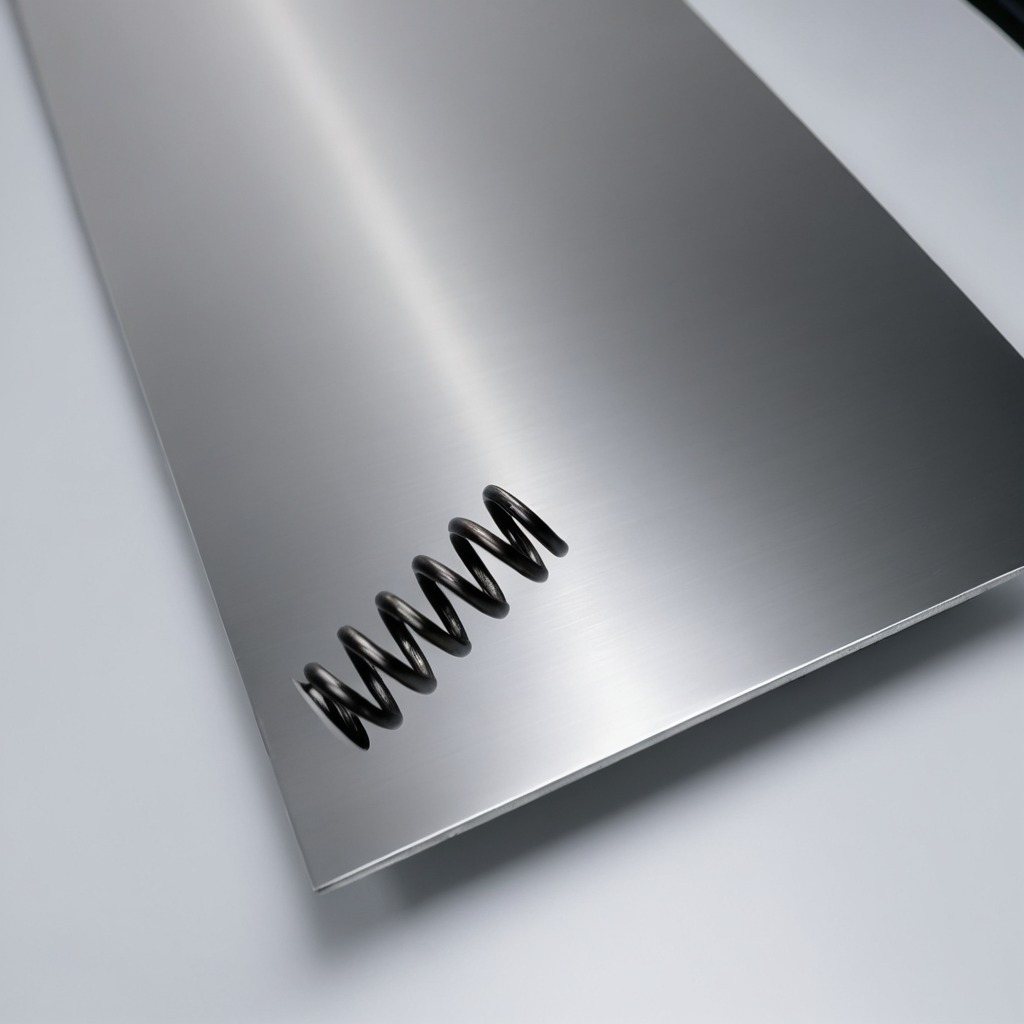
A coiled metal spring is lying on the stainless steel table.